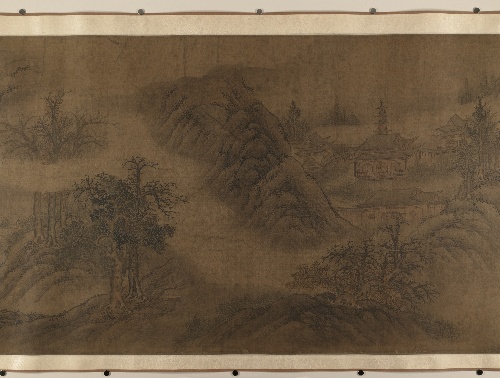
Title: 明   佚名   舊傳燕文貴   溪山行旅圖   卷|Landscape
Artist: Unidentified artist
Object type: Handscroll
Classification: Paintings
Medium: Handscroll; ink and color on paper
Culture: China
Period: Ming (1368–1644) or Qing (1644–1911) dynasty
Dimensions: 20 1/4 in. × 31 ft. 3 1/2 in. (51.4 × 953.8 cm)
Department: Asian Art
Credit line: John Stewart Kennedy Fund, 1913
Accession year: 1913
Repository: Metropolitan Museum of Art, New York, NY
Tags: Landscapes